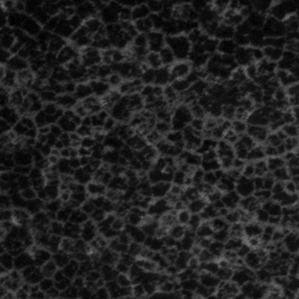
Label: frost